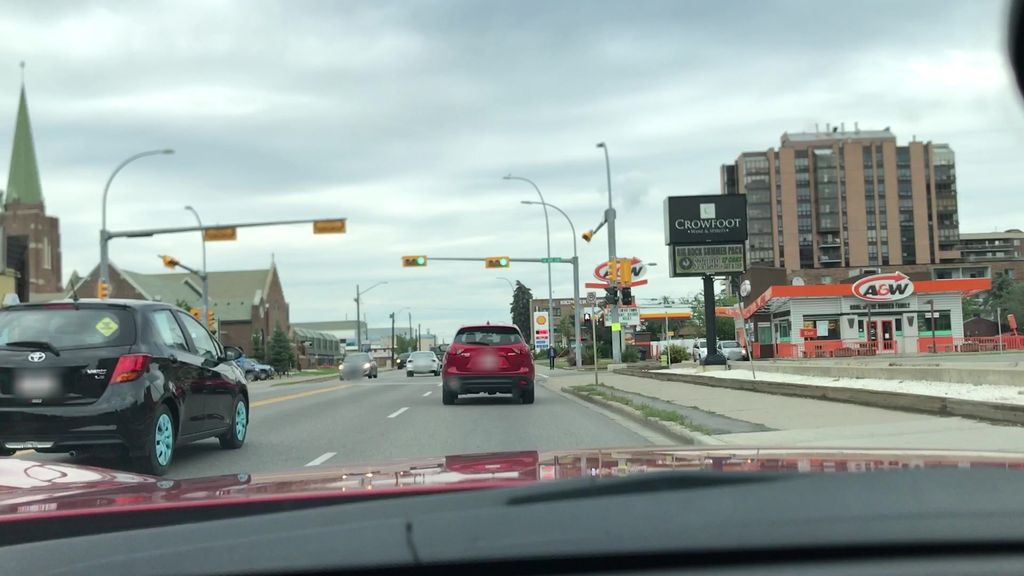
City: calgary